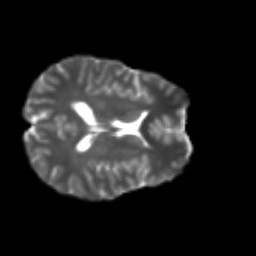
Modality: T2w
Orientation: axial
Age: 26
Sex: female
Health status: healthy
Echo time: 0.074 s